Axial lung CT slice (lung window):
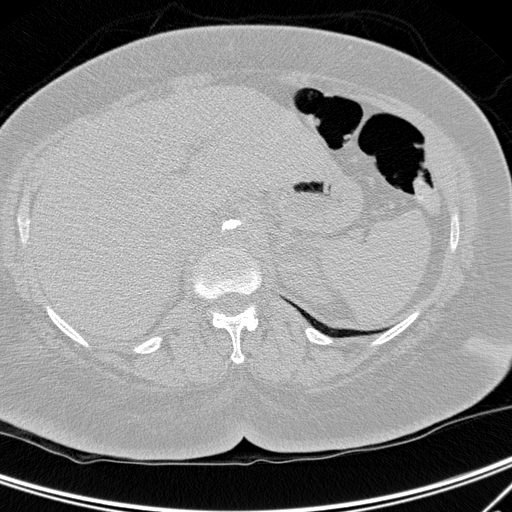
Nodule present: no